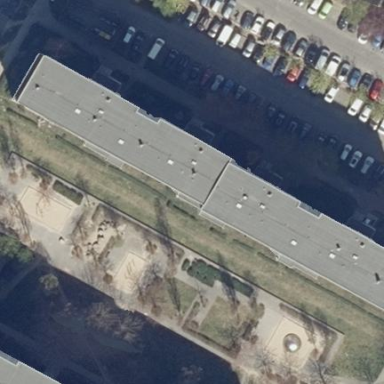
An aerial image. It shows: Street side parking area.